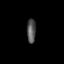
Tissue: prostate
Cell type: NK cells
Senescence score: 0.3005
Nuclear area (px): 206
Mean DAPI intensity: 87.437